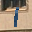
Label: 1